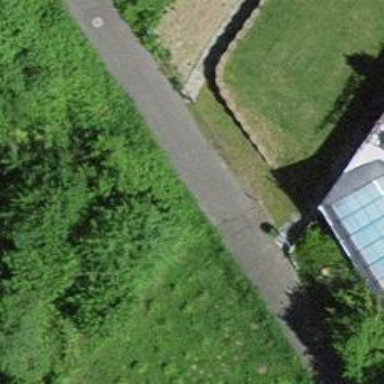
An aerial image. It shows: Footway along the road.